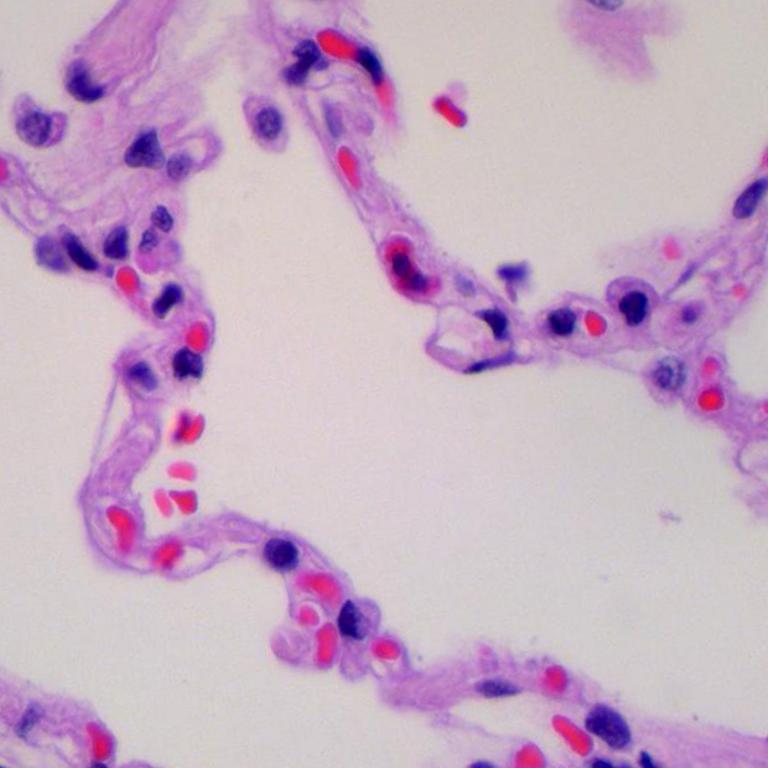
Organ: lung
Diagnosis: benign